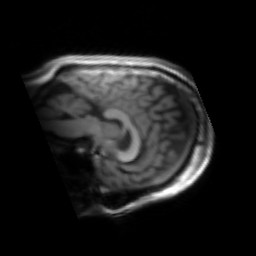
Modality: inplaneT1
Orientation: sagittal
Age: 22
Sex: male
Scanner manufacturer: siemens
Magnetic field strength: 3 T
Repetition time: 1.2 s
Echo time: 0.00251 s